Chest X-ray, PA view. Patient: 29 years old, sex F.
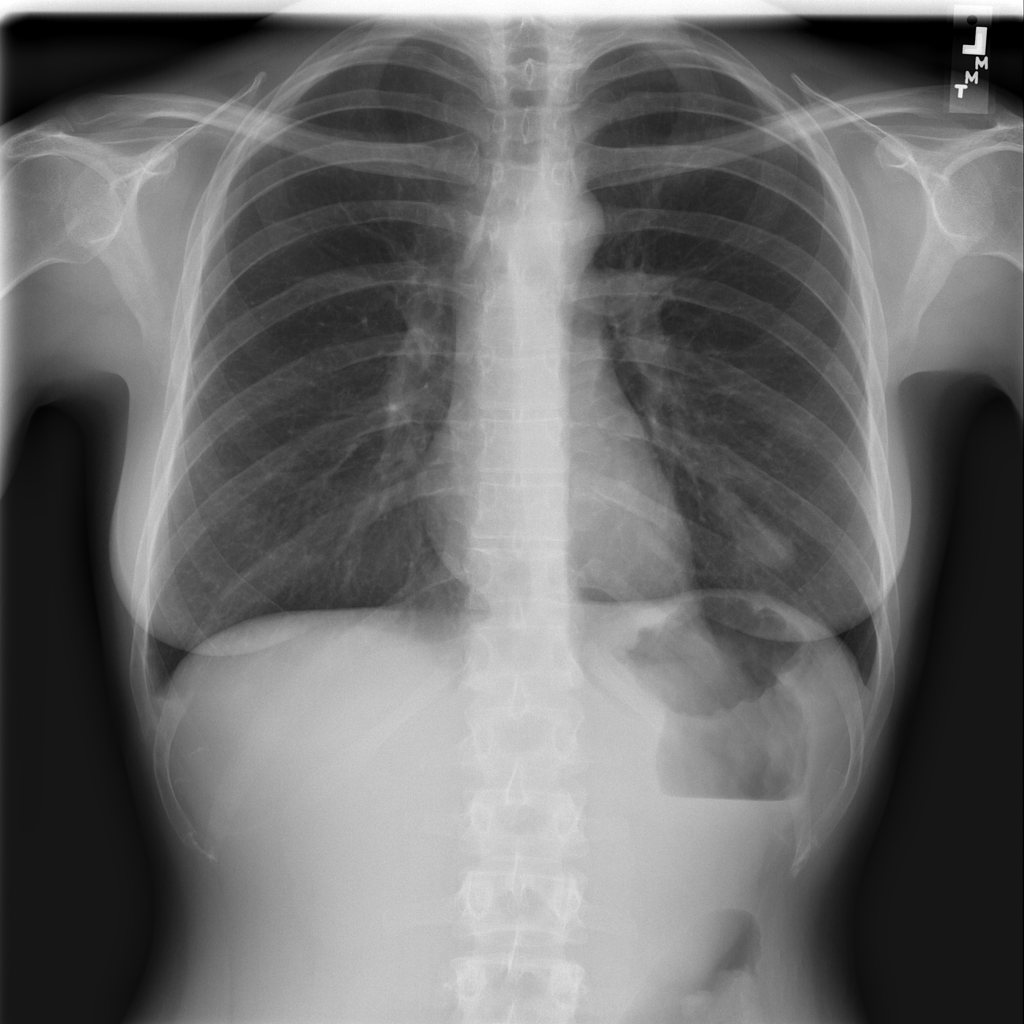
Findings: No Finding